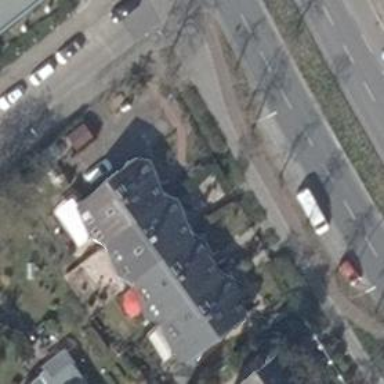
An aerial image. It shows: Terrace building with gabled roof.